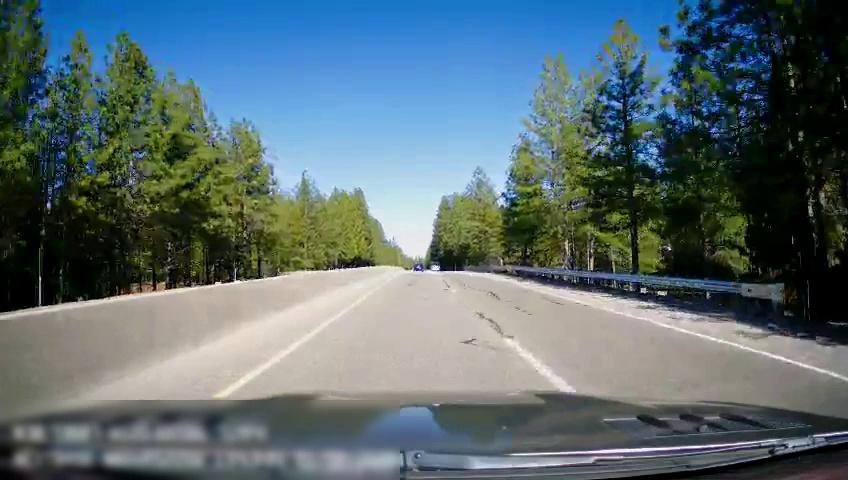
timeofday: Day
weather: Sunny
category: Drivable Space
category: Vehicles | Car
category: Vehicles | Car
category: Lanes | Alternate Lane
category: Lanes | Current Lane
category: Lanes | Alternate Lane